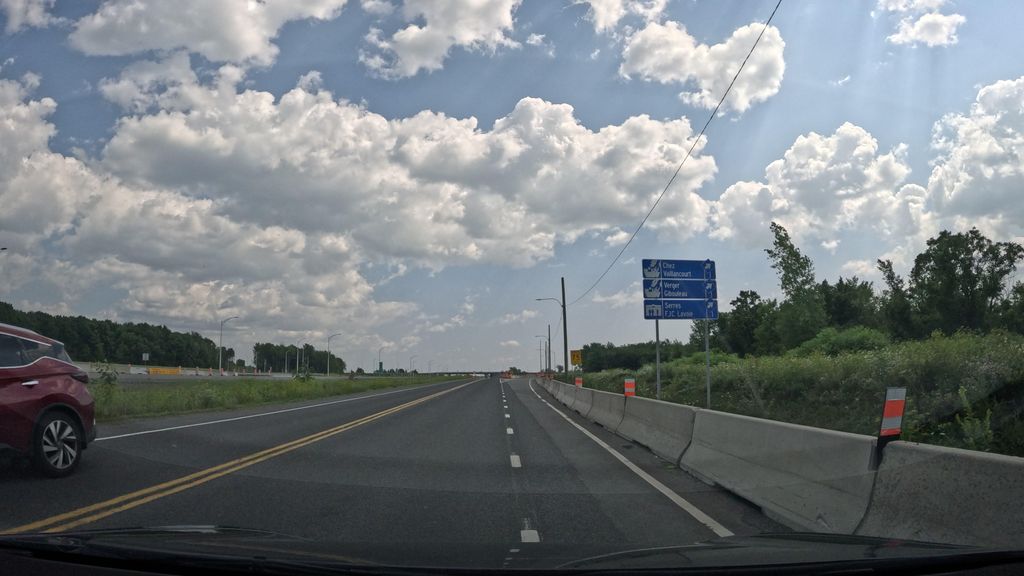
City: montreal